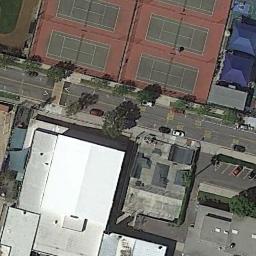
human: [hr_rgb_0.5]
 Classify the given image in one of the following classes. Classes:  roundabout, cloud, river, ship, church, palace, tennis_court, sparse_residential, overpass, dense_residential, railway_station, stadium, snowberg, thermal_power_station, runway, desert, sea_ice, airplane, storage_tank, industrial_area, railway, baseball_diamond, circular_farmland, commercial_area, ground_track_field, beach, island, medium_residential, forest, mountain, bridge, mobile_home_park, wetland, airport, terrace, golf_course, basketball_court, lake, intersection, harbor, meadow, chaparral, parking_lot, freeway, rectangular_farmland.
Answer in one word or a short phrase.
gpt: tennis_court